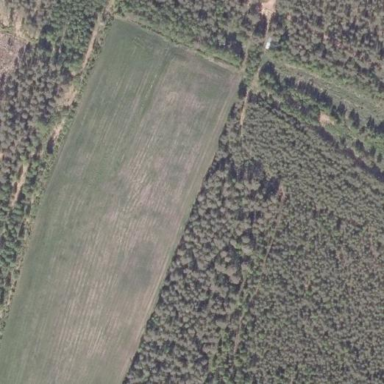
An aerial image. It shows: Beautiful meadow.